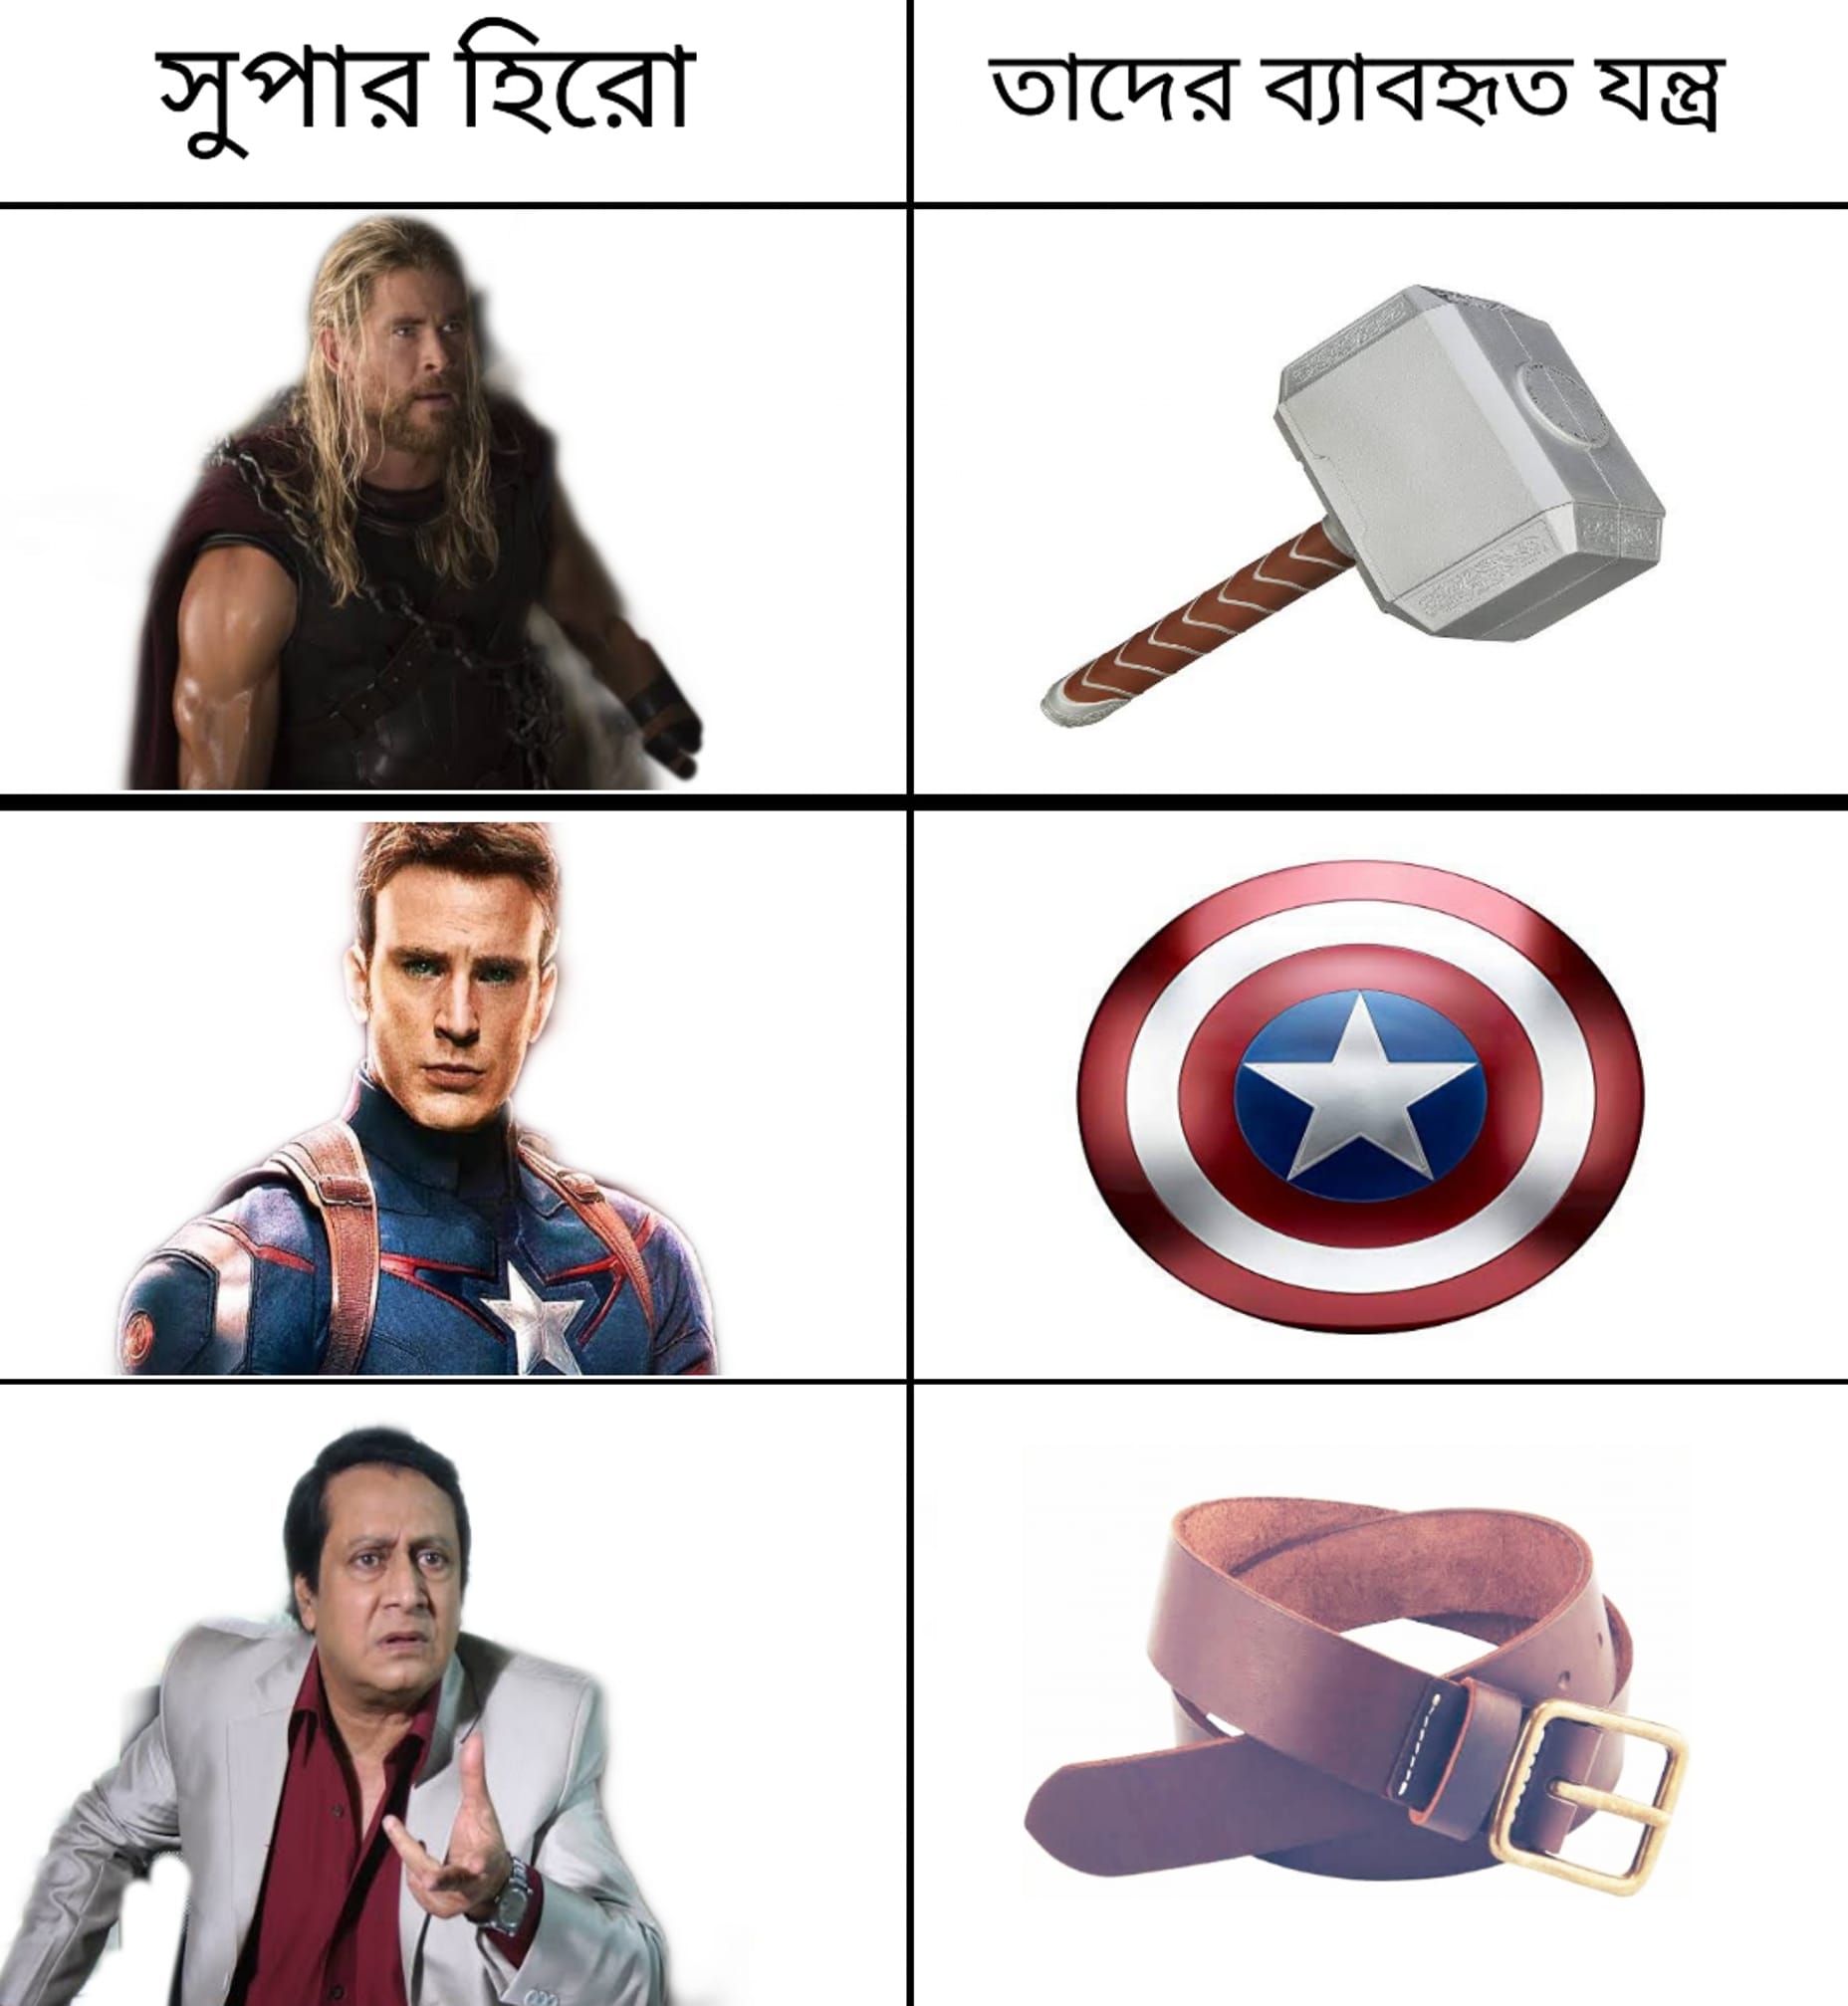
Caption: সুপার হিরো     তাদের ব্যবহিত যন্ত্র
Label: non-hate